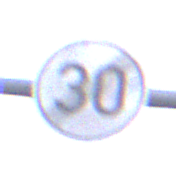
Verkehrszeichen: EndeGeschwindigkeit30
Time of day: SunriseSunset
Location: Outdoor (Nature)
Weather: PartlyCloudy
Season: NotSpecified
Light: Natural